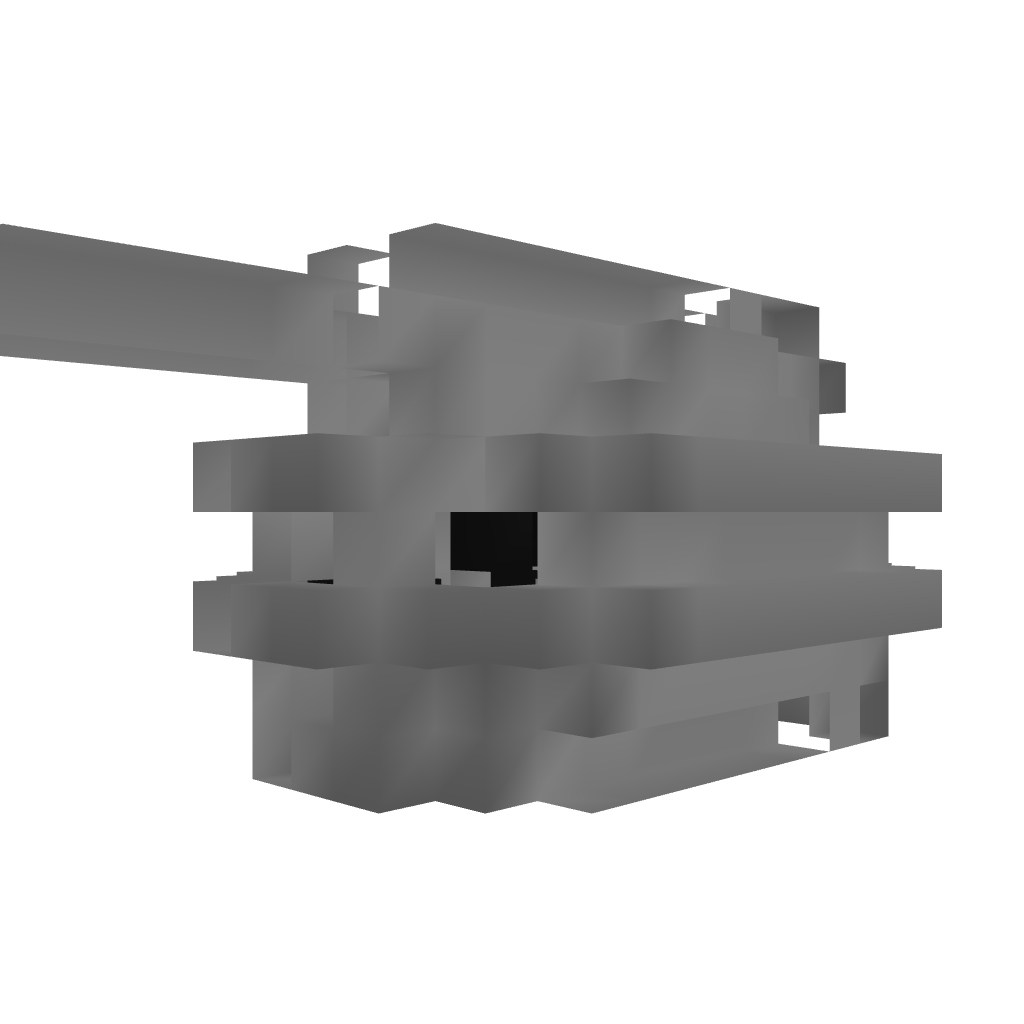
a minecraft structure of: Shootable tank !!